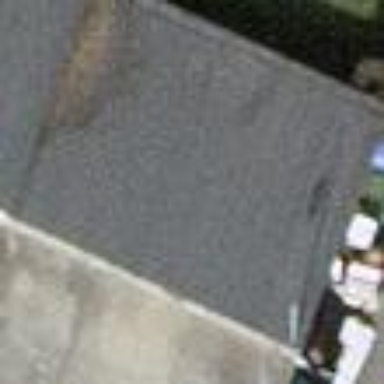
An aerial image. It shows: Garage.